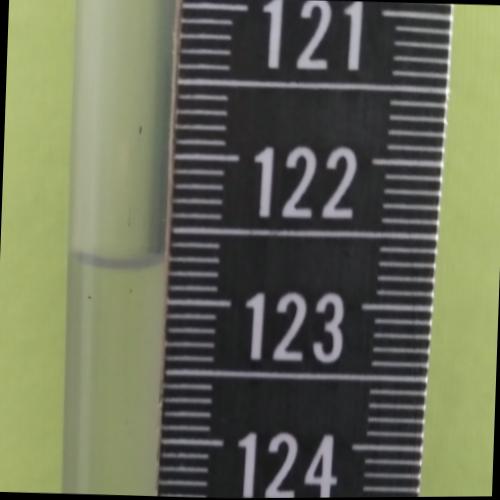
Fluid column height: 122.7 cm